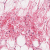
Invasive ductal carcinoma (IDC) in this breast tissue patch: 0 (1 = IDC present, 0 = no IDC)